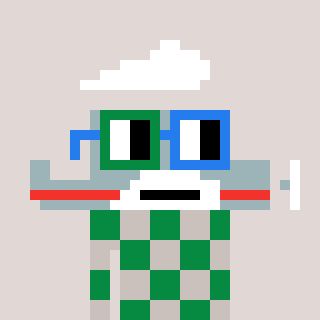
a pixel art character with square green and blue glasses, a plane-shaped head and a foggrey-colored body on a warm background